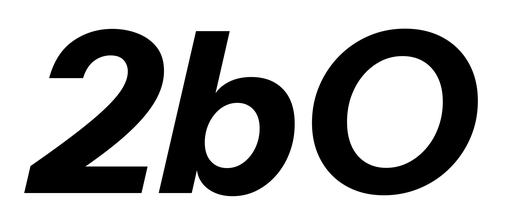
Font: InstrumentSans-Italic_Bold_Italic